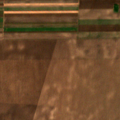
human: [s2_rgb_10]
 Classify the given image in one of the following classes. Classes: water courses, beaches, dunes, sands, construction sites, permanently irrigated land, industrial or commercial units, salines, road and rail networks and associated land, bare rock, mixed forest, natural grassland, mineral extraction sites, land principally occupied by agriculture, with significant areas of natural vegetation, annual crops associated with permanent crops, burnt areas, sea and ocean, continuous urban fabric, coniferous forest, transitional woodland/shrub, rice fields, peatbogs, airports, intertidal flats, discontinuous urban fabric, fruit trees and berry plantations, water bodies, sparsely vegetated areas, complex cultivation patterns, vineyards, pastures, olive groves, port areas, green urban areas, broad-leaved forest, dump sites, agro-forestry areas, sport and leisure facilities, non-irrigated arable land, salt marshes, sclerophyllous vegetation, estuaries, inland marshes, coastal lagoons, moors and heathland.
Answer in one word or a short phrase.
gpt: non-irrigated arable land